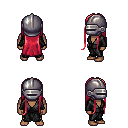
a pixel art fantasy rpg character, male body template, human, dark skin, gray robe, gold greaves, ruby red extra-long hairstyle, metal helm, four views (front, back, left, right), 2x2 character sprite sheet, small pixel art, hard edges, no anti-aliasing